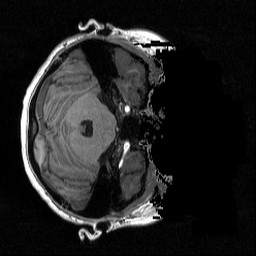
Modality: T1w
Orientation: axial
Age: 22
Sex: female
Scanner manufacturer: siemens
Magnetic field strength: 3 T
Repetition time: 2.3 s
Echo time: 0.00298 s